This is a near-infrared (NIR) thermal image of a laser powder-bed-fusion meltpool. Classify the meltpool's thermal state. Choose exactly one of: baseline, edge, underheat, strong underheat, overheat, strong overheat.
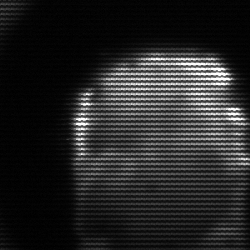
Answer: edge